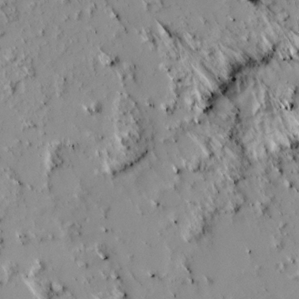
Label: non_frost